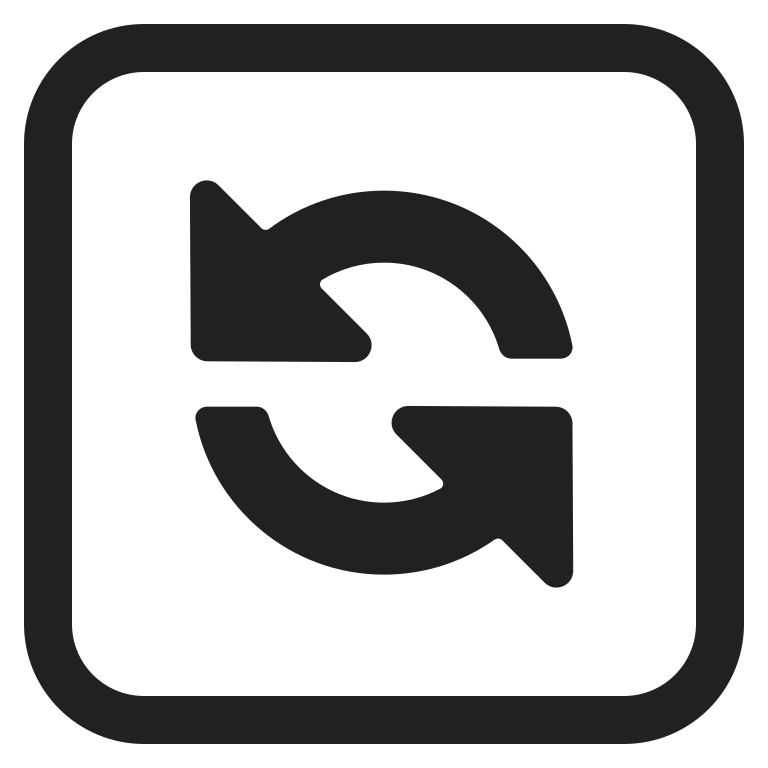
counterclockwise arrows button high contrast